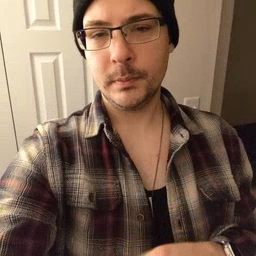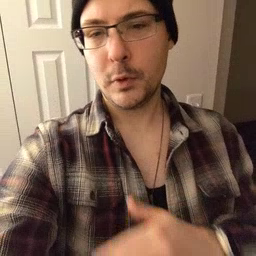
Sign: arm